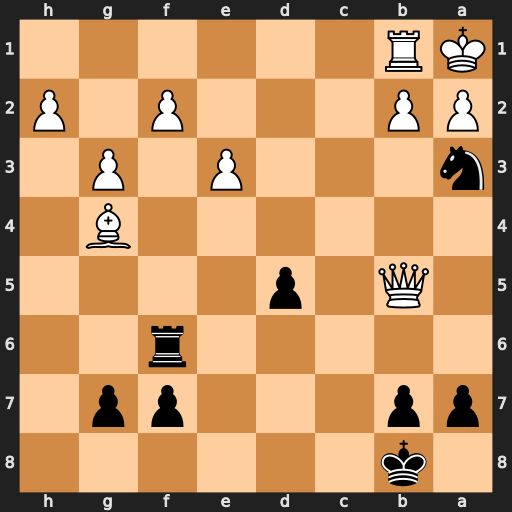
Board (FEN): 1k6/pp3pp1/5r2/1Q1p4/6B1/n3P1P1/PP3P1P/KR6
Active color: b
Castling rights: -
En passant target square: -
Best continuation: Nc2#